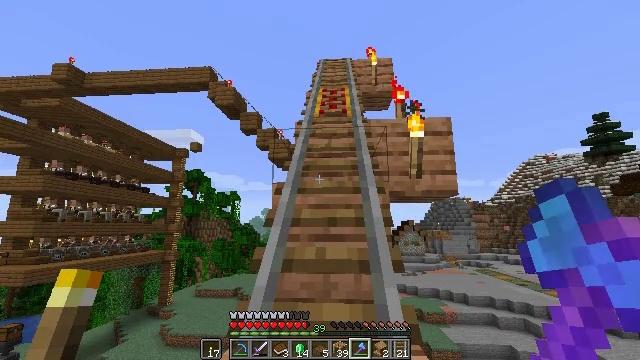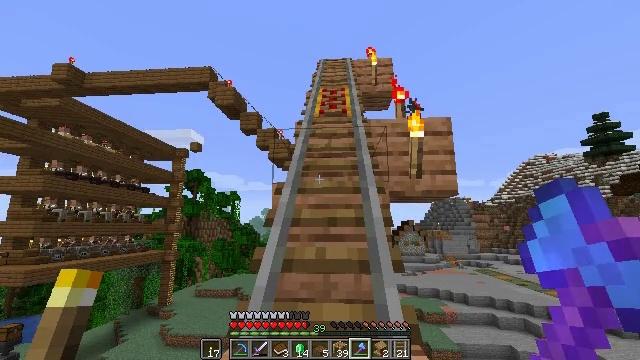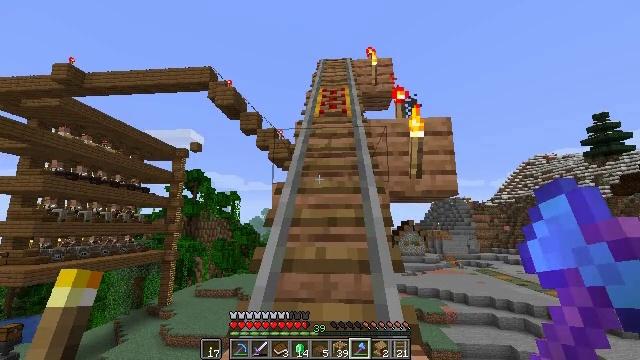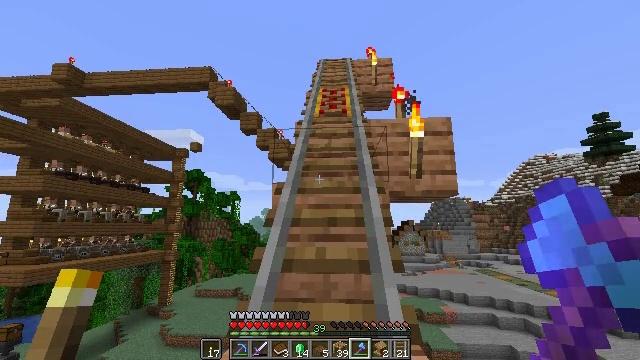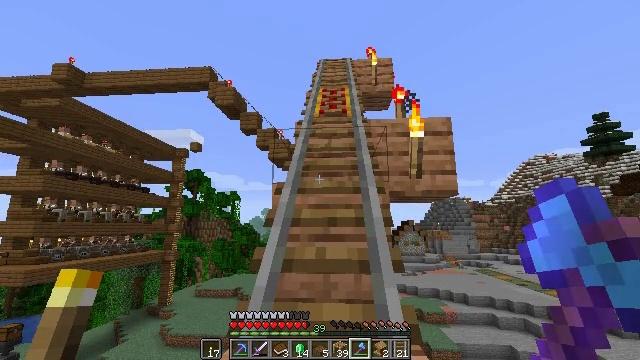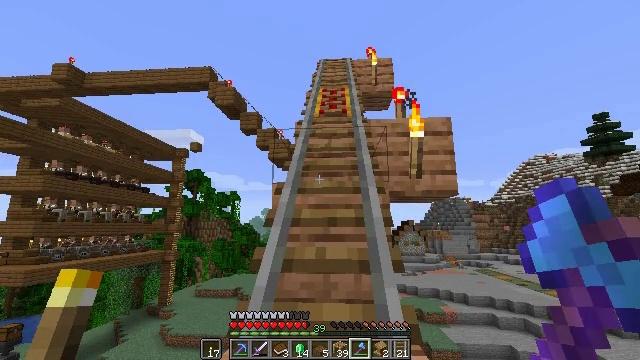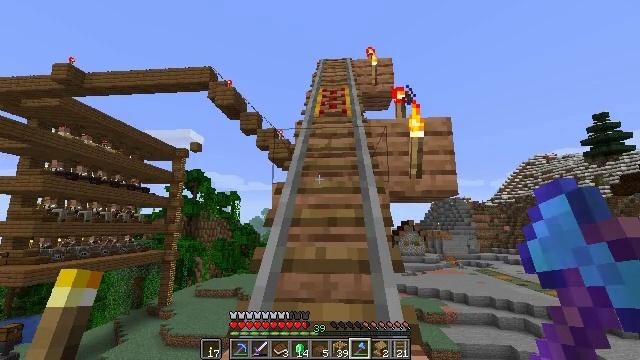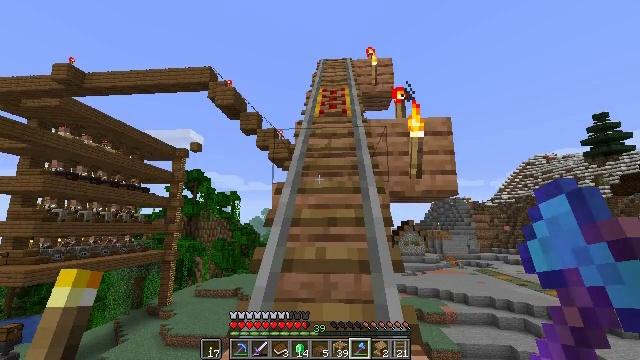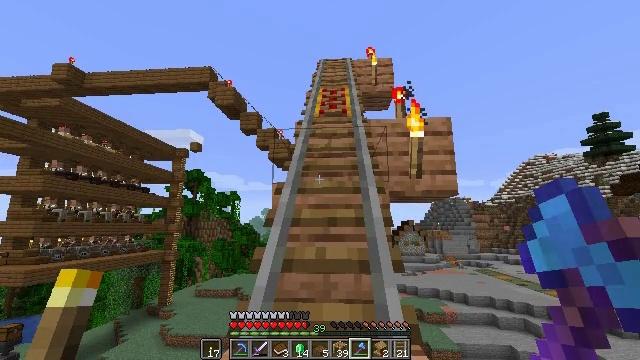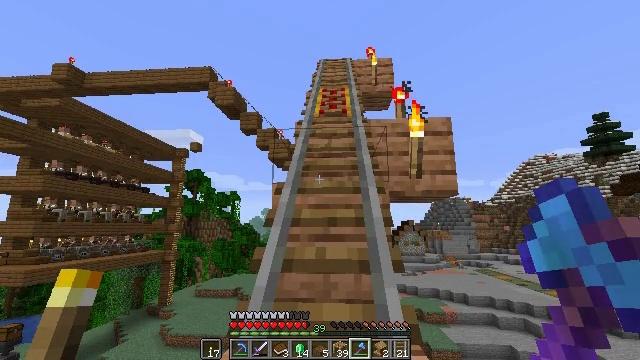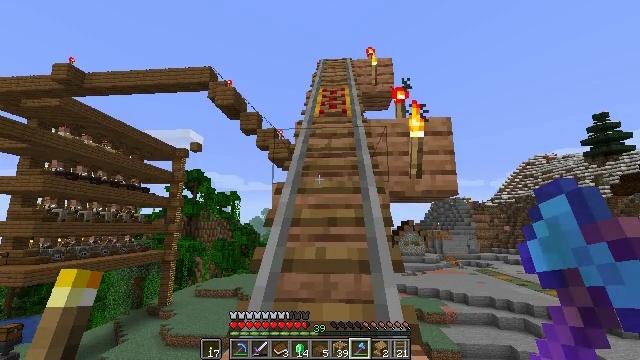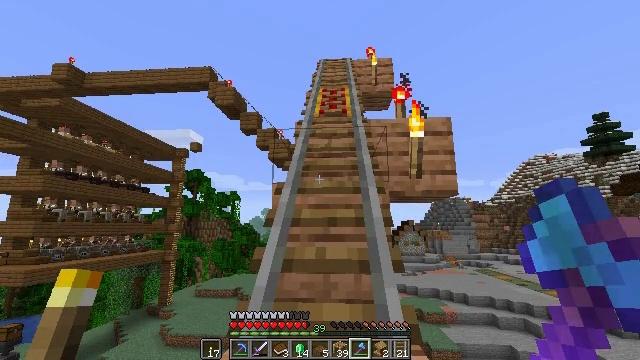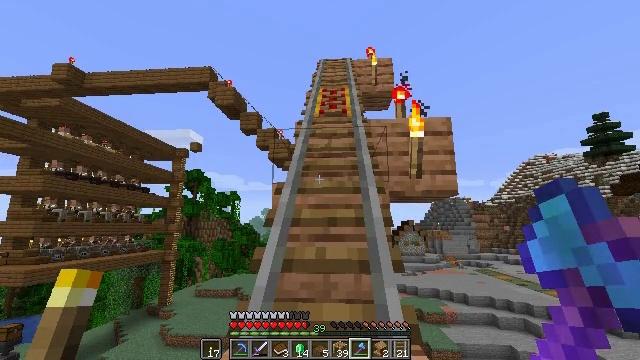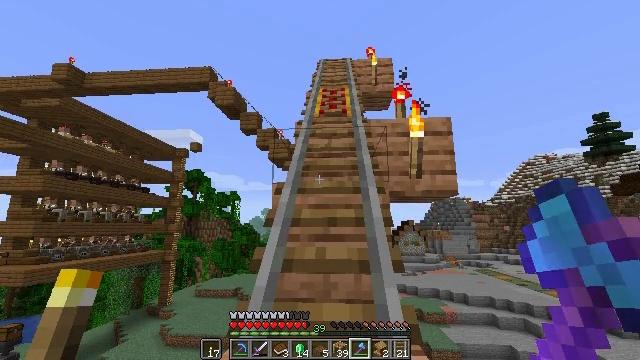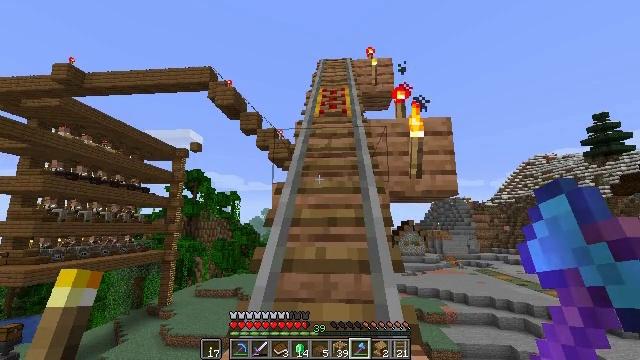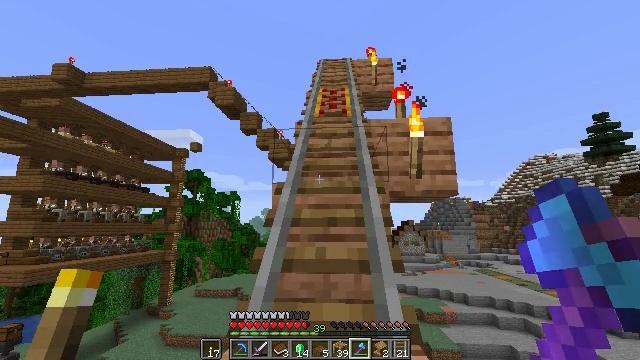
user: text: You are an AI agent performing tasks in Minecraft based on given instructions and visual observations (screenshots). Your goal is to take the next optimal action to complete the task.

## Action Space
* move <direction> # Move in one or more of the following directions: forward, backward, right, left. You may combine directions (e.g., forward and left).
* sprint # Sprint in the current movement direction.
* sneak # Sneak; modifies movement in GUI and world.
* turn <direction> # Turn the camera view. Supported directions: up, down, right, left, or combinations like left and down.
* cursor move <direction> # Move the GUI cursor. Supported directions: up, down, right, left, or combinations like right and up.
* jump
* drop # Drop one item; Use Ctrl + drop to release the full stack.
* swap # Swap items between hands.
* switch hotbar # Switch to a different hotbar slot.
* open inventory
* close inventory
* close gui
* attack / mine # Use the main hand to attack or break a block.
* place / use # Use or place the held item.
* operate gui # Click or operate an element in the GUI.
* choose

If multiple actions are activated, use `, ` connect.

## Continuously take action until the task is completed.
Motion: motion action
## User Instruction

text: Attack the spruce slab to remove it.
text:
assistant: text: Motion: no_op
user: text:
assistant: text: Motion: no_op
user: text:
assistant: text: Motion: no_op
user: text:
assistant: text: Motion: no_op
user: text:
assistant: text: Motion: no_op
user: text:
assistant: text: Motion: no_op
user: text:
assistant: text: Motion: no_op
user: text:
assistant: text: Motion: no_op
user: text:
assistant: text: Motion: no_op
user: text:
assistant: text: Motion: no_op
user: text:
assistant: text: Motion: no_op
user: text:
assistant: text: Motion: no_op
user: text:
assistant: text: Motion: no_op
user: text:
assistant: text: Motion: no_op
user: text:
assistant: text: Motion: no_op
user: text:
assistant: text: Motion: move forward
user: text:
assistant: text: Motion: move forward
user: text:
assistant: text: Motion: move forward
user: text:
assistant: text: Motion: move forward
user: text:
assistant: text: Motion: move forward
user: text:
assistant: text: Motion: move forward
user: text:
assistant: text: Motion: move forward
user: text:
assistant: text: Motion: move forward, jump
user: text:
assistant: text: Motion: move forward, jump
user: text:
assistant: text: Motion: move forward, jump
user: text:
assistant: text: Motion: move forward, jump
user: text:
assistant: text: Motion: move forward, jump
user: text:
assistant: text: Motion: move forward, jump
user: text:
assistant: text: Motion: move forward, turn right, jump
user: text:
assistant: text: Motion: move forward, jump